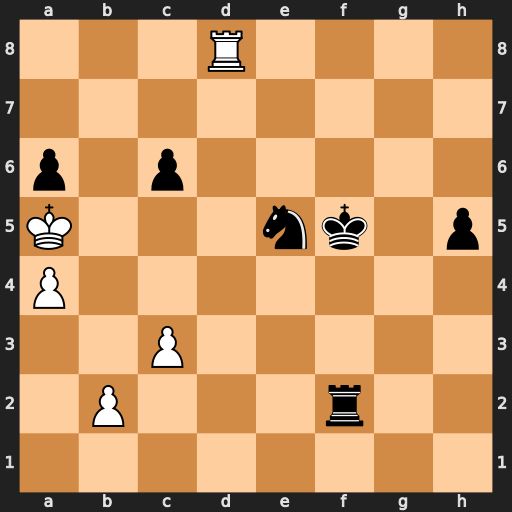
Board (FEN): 3R4/8/p1p5/K3nk1p/P7/2P5/1P3r2/8
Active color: w
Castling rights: -
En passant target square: -
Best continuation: Rf8+ Kg4 Rxf2